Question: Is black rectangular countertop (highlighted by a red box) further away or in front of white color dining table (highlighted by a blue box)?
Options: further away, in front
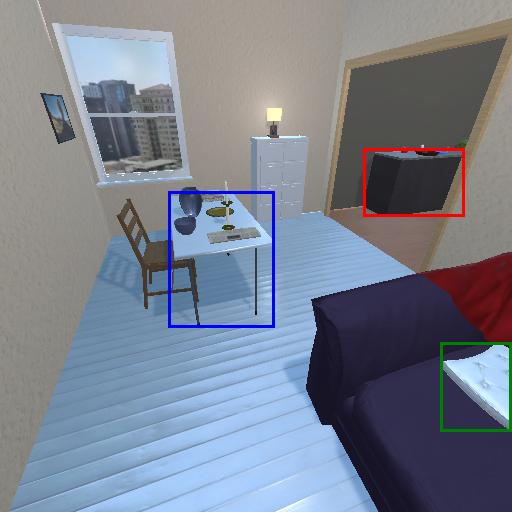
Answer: further away